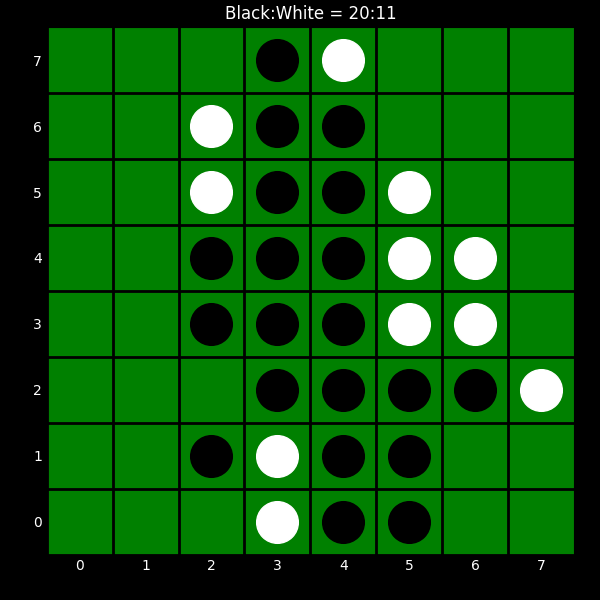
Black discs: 20
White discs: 11